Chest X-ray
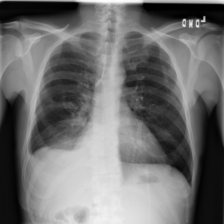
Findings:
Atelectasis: negative
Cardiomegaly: negative
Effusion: positive
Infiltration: positive
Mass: negative
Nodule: negative
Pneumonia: negative
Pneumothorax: negative
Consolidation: negative
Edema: negative
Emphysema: negative
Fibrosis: negative
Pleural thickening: negative
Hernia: negative